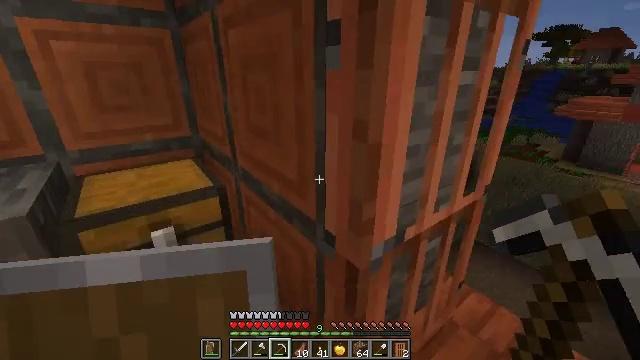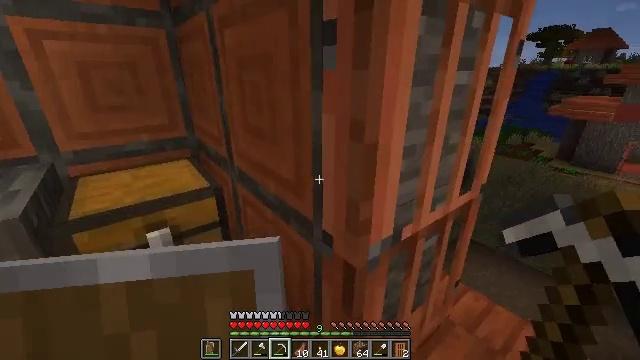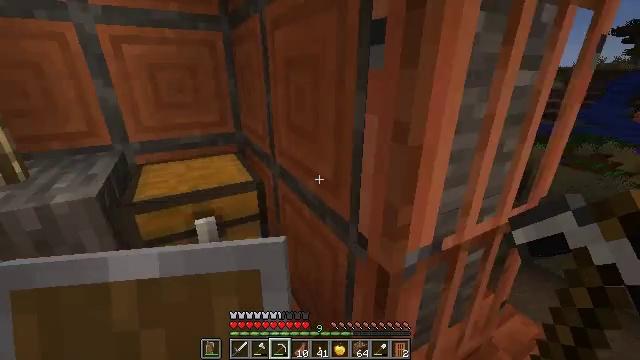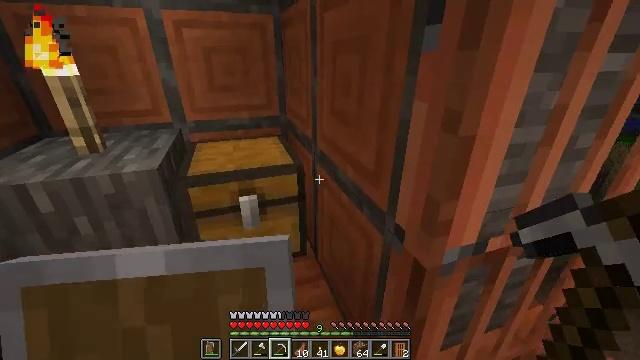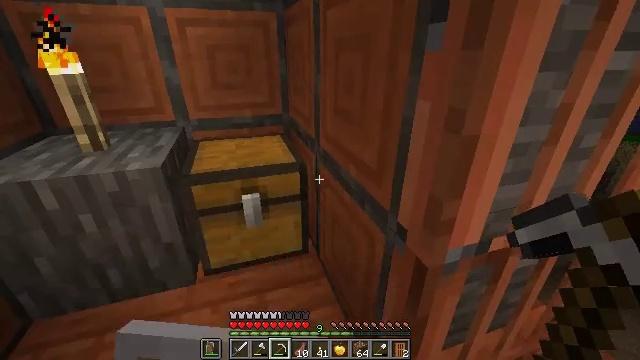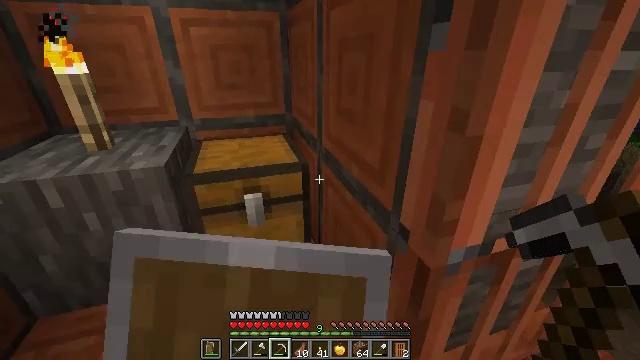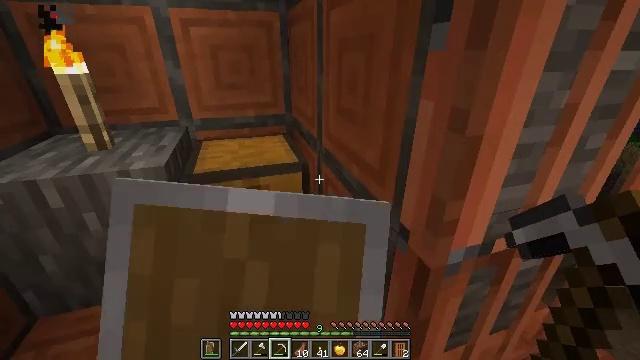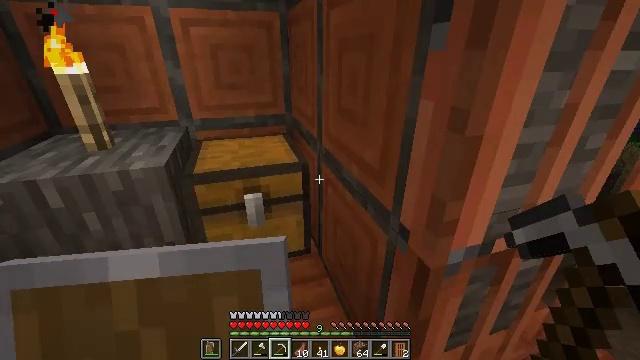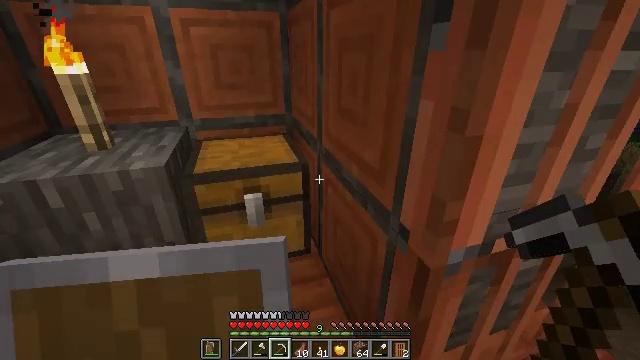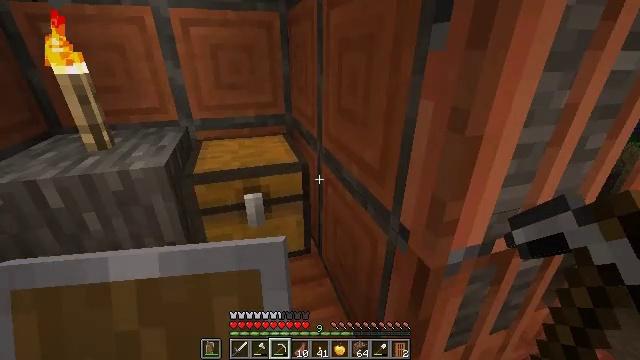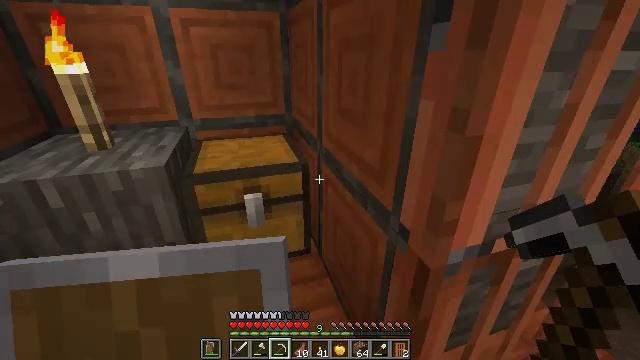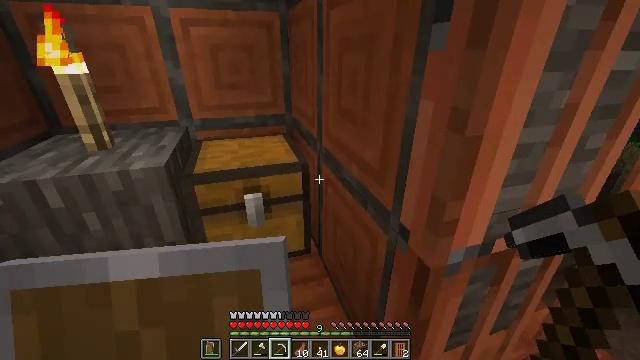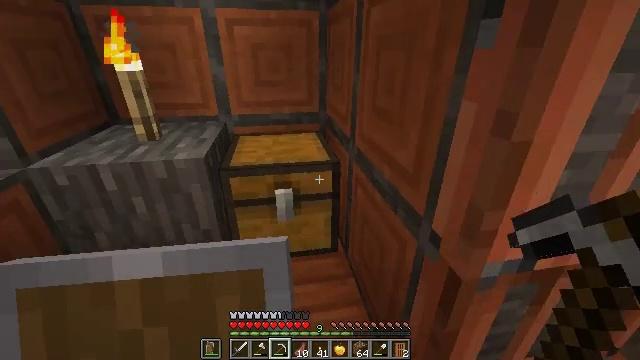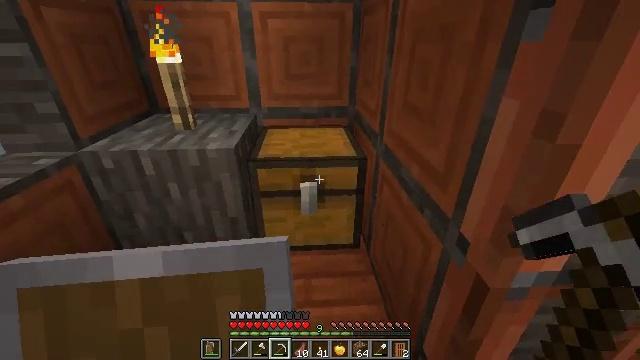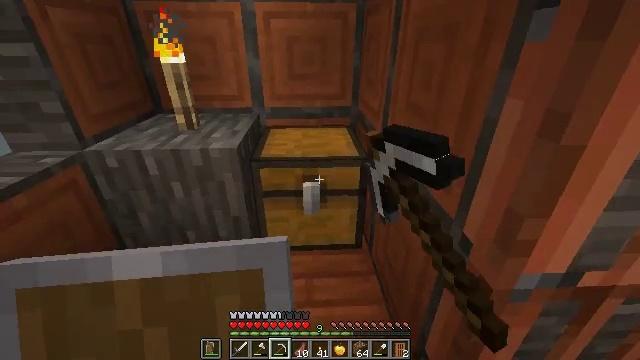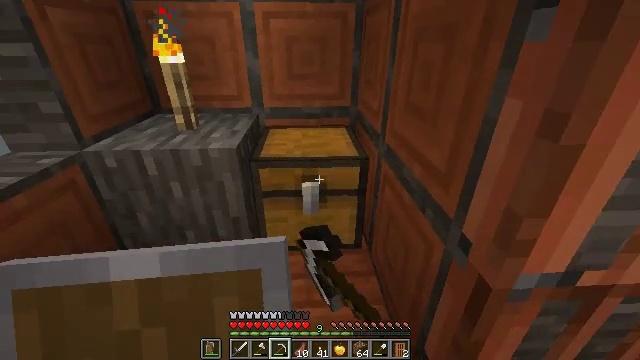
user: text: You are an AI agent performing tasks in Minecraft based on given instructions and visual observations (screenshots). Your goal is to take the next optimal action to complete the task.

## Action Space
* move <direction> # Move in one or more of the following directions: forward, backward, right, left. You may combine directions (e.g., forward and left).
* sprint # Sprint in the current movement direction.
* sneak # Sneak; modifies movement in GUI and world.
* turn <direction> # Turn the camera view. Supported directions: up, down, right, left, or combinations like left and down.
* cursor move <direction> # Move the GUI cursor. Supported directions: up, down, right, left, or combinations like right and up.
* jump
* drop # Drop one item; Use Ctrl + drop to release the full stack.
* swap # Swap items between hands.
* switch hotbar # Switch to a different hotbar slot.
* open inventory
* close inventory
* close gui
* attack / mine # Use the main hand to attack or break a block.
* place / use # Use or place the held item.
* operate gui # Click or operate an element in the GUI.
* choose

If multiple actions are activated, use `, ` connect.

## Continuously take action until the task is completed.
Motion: motion action
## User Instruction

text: Attack the orange bed to pick it up.
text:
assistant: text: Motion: no_op
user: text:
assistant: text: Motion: turn left
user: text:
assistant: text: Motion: turn left and down
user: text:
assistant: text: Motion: use / place
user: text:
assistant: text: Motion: use / place
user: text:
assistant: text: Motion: use / place
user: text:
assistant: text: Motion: no_op
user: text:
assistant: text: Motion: no_op
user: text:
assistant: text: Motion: no_op
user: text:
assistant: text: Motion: no_op
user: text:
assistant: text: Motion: no_op
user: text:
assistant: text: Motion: turn left
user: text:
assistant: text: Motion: turn left and down, use / place
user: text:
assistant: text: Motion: use / place
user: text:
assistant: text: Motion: use / place
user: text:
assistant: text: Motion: no_op
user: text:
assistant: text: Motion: no_op
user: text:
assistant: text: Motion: open gui
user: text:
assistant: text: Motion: no_op
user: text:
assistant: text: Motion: no_op
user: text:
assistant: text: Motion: no_op
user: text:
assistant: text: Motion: no_op
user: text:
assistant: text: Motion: no_op
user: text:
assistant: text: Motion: no_op
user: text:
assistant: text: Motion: no_op
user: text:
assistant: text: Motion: cursor move up
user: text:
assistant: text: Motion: cursor move up
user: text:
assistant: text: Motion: no_op
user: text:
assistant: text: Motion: sneak
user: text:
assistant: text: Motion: sneak